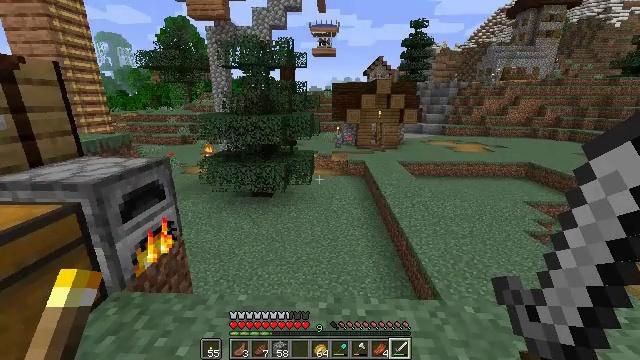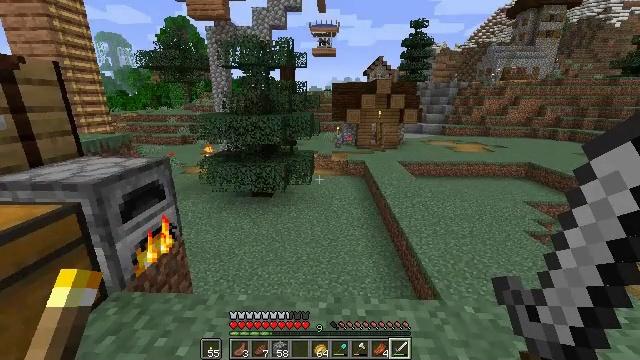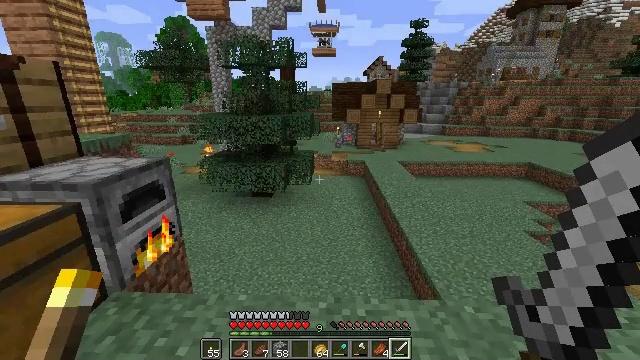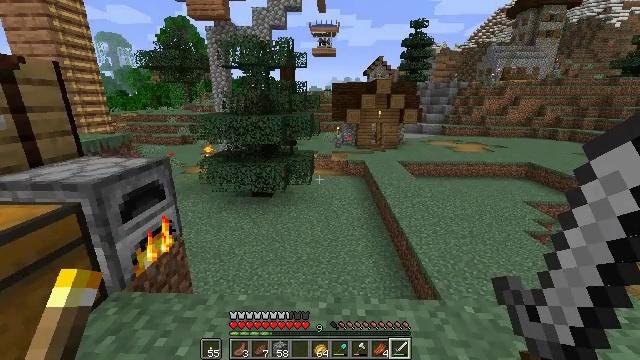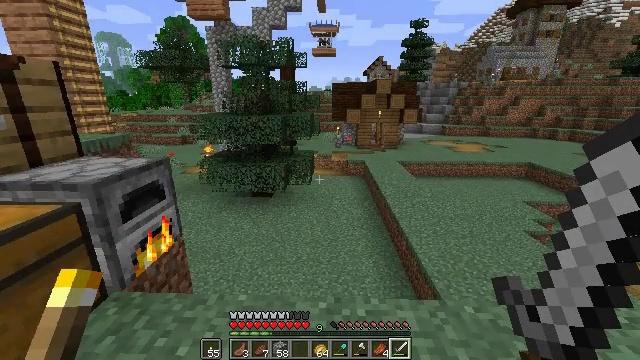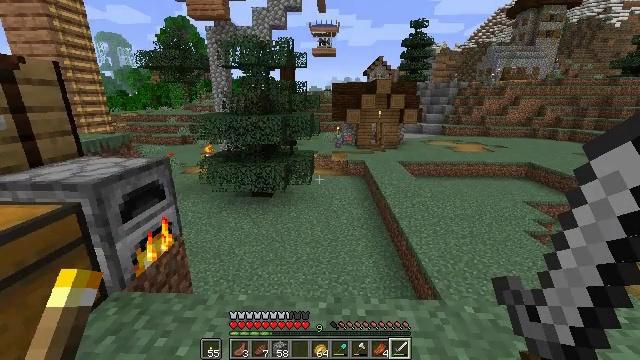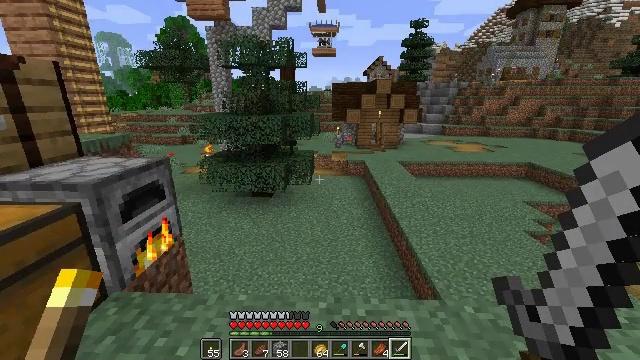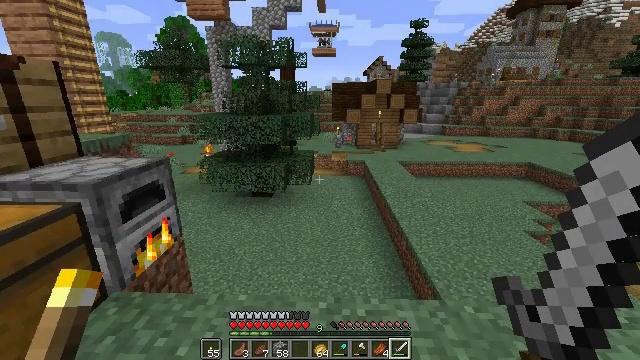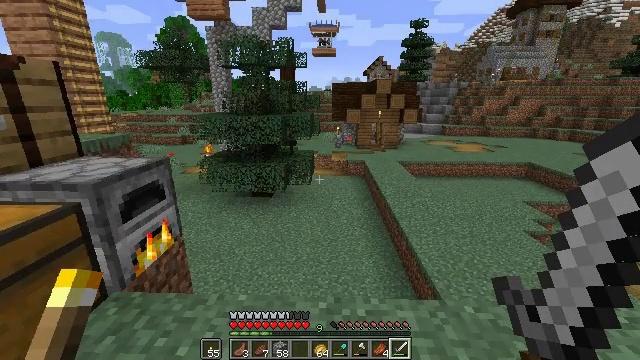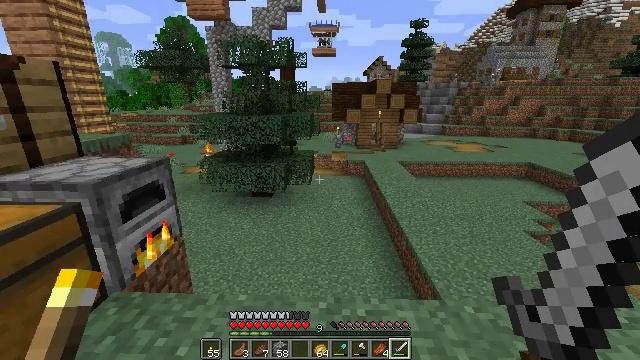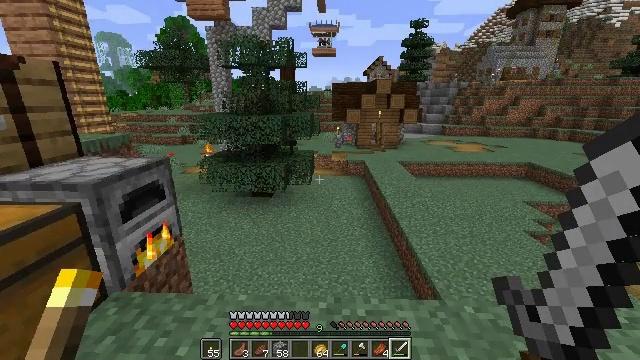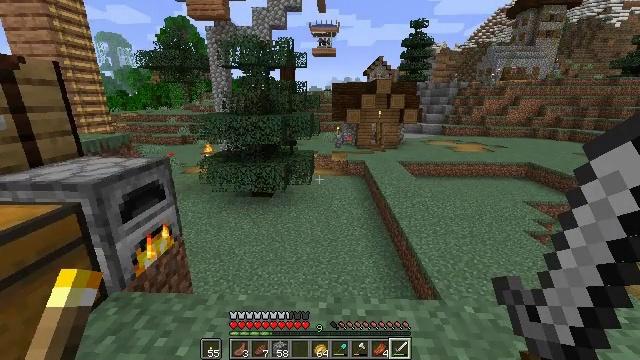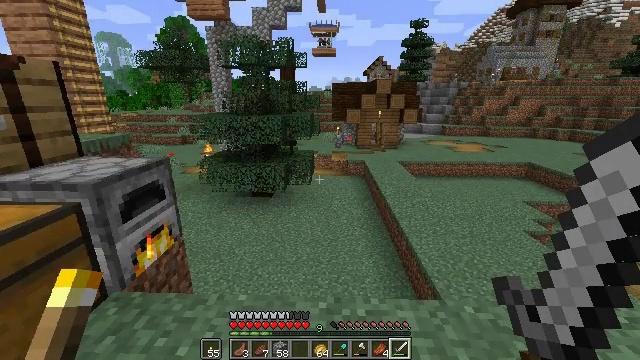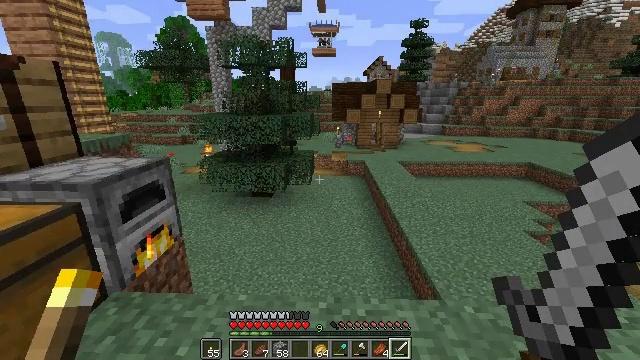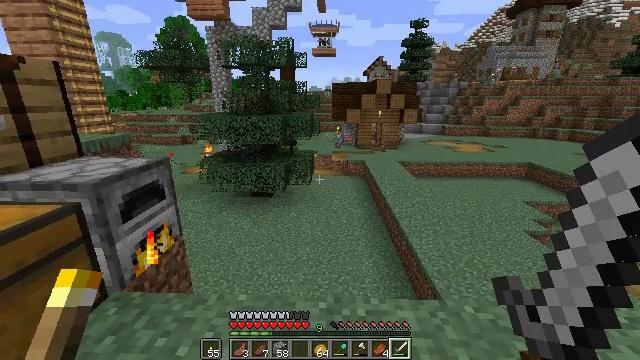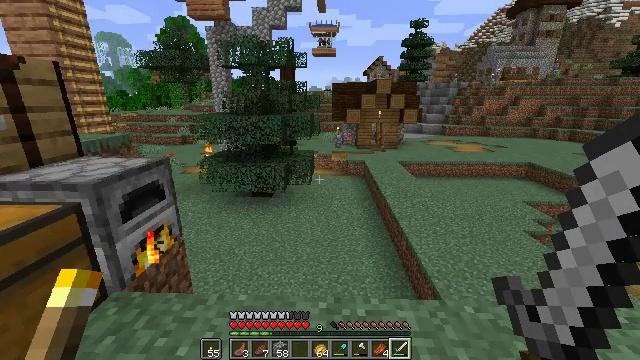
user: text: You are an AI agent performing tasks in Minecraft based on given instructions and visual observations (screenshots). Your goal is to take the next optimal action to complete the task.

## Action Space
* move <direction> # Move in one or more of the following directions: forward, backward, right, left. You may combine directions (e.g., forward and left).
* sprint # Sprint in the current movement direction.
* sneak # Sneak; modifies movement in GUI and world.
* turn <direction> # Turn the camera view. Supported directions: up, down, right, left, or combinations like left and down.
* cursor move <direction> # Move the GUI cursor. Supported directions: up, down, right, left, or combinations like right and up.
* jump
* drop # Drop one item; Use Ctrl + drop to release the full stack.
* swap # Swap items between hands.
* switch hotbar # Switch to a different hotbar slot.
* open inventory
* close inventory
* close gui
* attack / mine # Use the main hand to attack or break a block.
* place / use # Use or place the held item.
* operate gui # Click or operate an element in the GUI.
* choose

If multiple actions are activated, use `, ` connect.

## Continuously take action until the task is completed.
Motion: motion action
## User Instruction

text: Make a baked potato using a furnace.
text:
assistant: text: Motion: no_op
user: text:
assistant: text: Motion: no_op
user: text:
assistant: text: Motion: no_op
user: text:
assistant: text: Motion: no_op
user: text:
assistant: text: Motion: no_op
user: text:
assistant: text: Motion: no_op
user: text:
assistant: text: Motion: no_op
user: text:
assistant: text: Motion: no_op
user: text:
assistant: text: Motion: no_op
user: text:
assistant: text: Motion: no_op
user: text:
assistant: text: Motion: no_op
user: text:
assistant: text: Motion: no_op
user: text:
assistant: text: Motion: no_op
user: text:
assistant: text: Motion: no_op
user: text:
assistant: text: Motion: no_op
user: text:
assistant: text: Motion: no_op
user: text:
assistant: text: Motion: turn right
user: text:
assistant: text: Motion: turn right and down
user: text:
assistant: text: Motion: turn right
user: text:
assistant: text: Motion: turn right
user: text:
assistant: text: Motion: turn right
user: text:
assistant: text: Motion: turn right
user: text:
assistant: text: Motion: no_op
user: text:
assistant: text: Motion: no_op
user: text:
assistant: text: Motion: no_op
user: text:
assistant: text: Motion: no_op
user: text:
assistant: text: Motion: turn left and down
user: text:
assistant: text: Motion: turn right
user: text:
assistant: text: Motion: turn right
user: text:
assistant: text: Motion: no_op